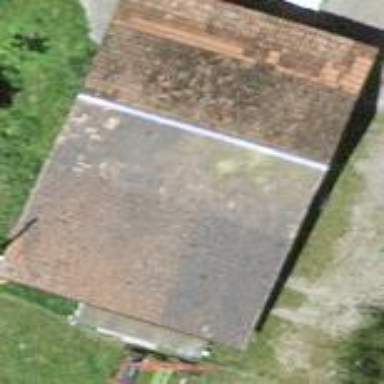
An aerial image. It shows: Rural barn.